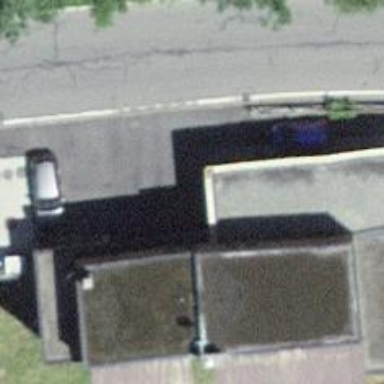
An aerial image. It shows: View of roof of building.